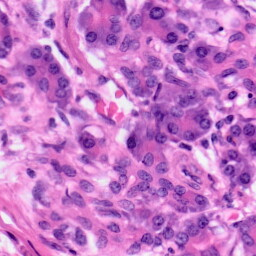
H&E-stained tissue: Pancreatic